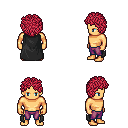
a pixel art fantasy rpg character, male body template, human, tanned skin, black cape, magenta pants, ruby red curly afro hairstyle, four views (front, back, left, right), 2x2 character sprite sheet, small pixel art, hard edges, no anti-aliasing